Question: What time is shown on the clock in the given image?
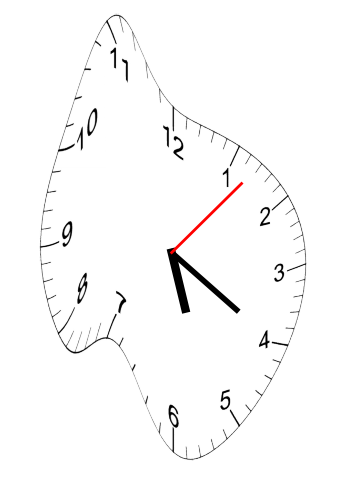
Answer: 05:20:07